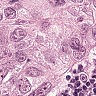
Metastatic tissue present: yes